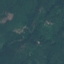
Land use / land cover: Forest